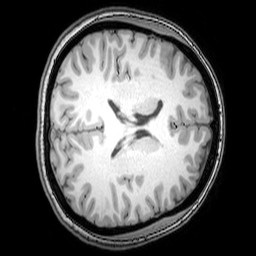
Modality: T1w
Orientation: axial
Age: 25
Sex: female
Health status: healthy
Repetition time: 0.081 s
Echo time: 0.037 s